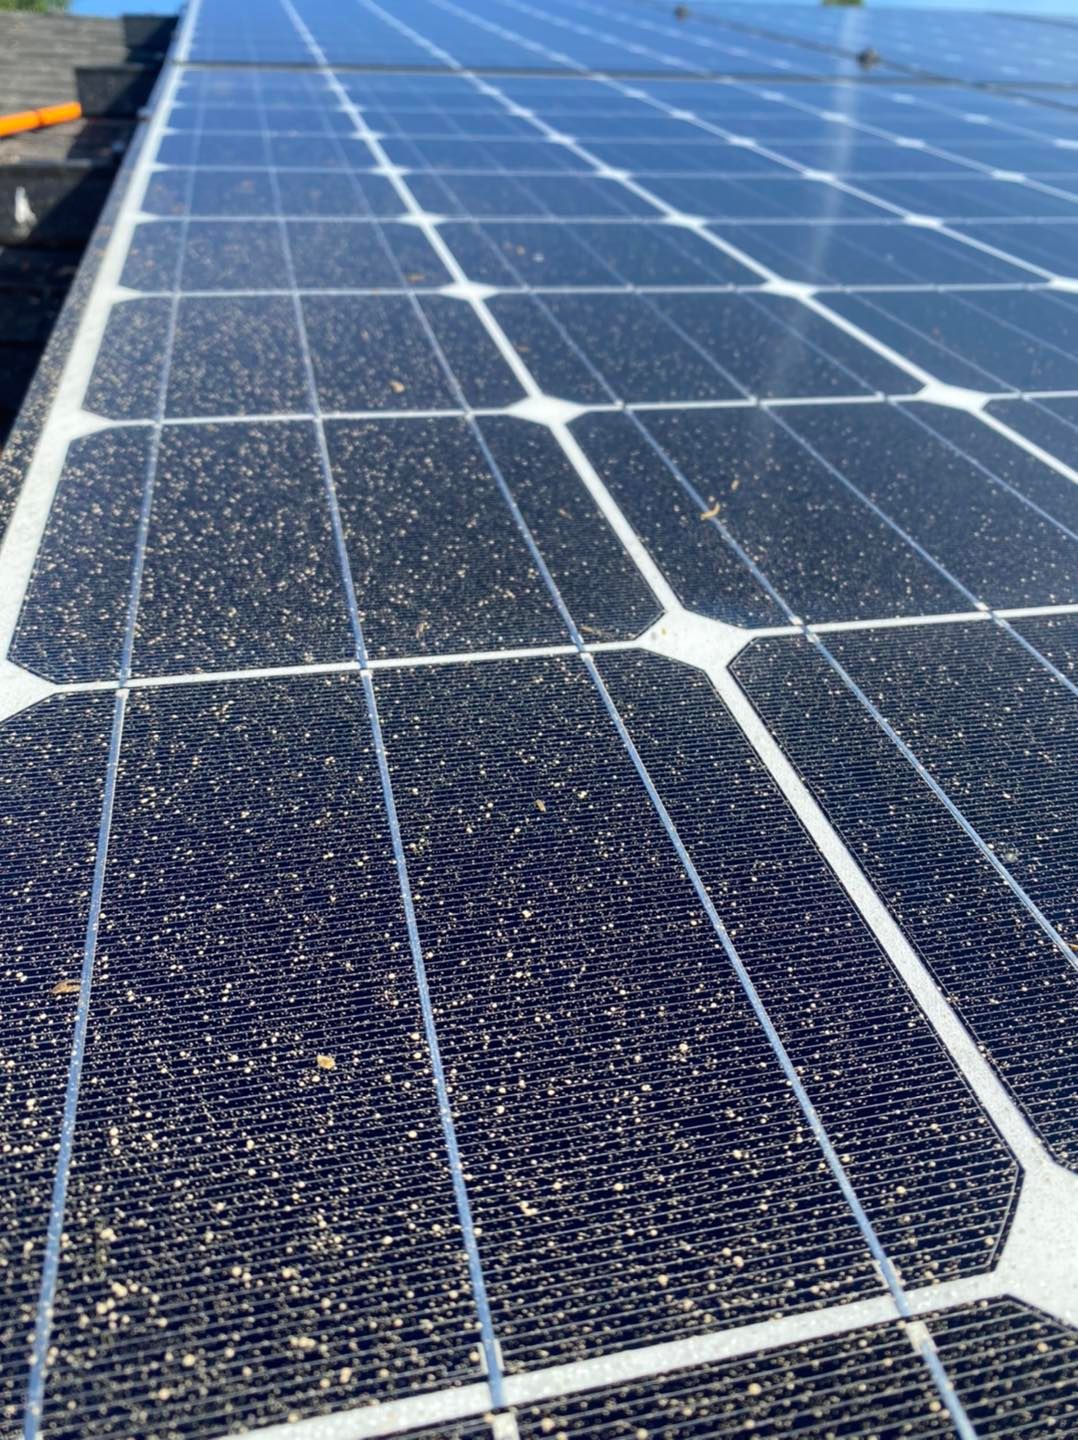
Label: Dusty